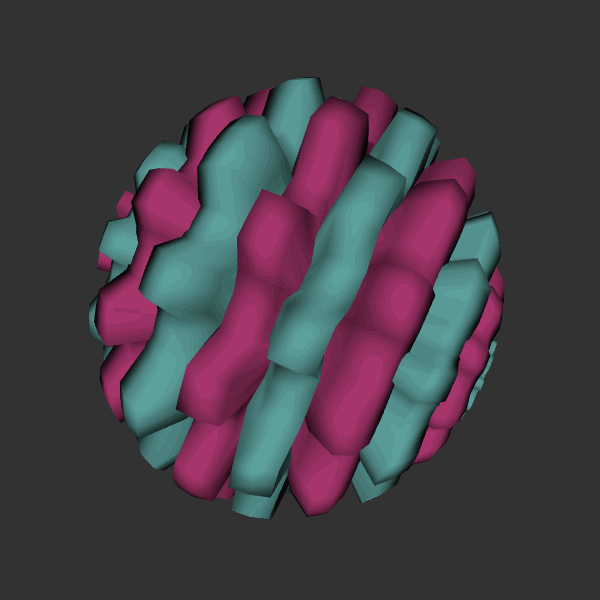
Background: dark